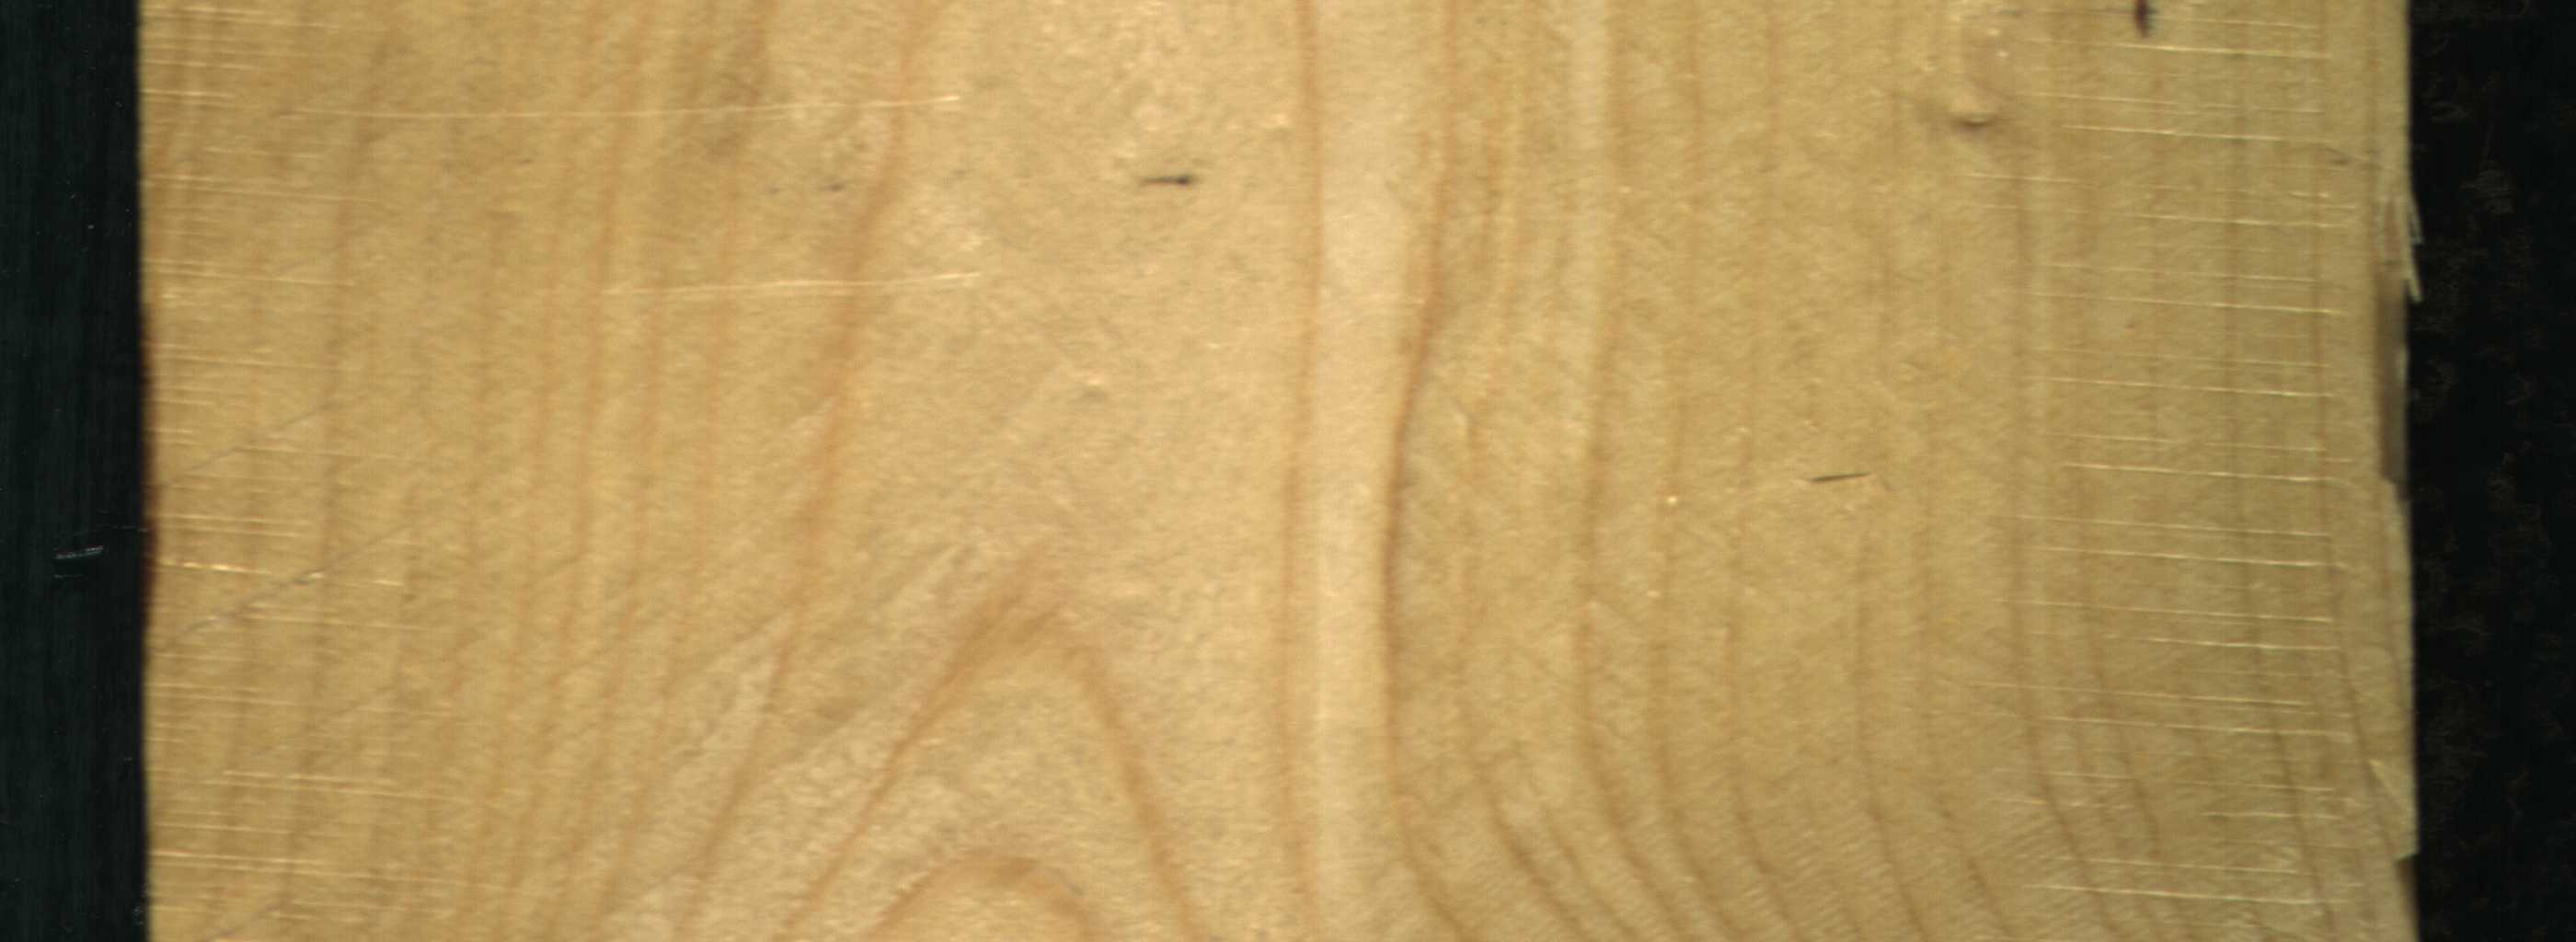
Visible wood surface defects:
resin